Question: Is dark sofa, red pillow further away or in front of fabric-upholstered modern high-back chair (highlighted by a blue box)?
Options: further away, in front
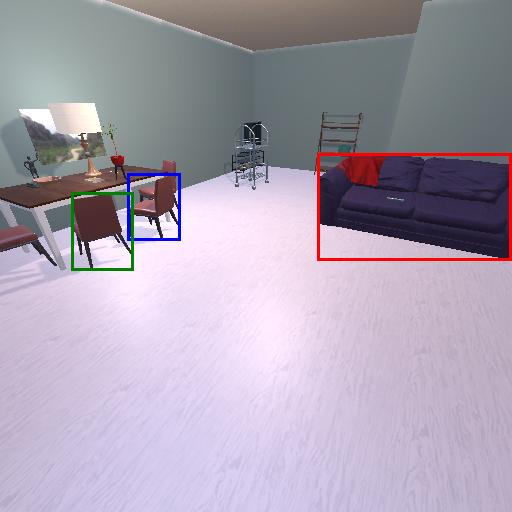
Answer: further away